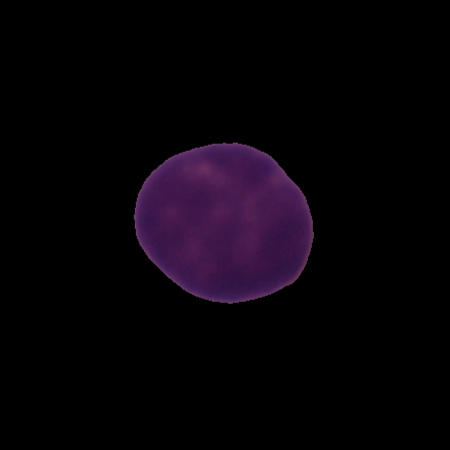
Label: healthy